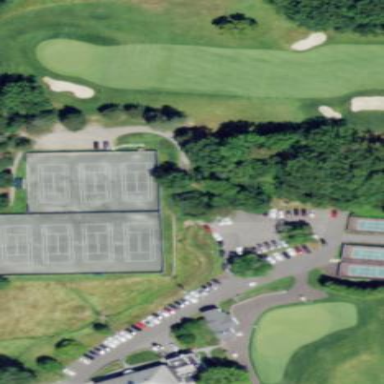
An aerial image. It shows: Tennis court on the leisure land pitch.